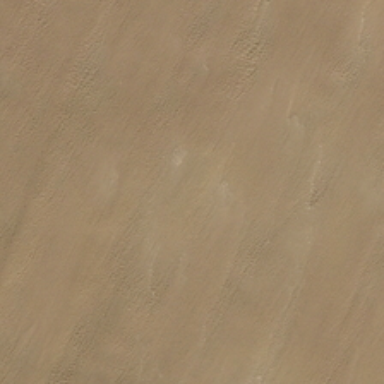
In the desert, a piece of sand is like fish scale .